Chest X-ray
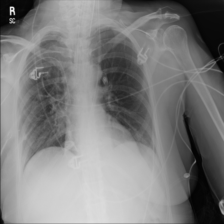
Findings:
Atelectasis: negative
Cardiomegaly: negative
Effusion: negative
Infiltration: negative
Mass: negative
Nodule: negative
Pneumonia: negative
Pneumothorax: negative
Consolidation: negative
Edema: negative
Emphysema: negative
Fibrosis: negative
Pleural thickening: negative
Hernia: negative